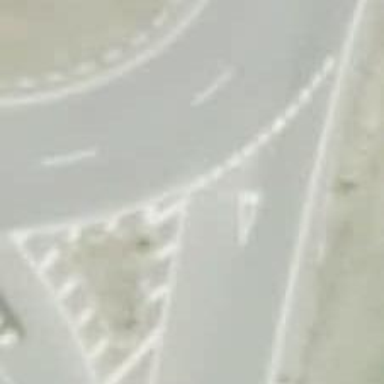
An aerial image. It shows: Road with "give way" sign.